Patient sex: M
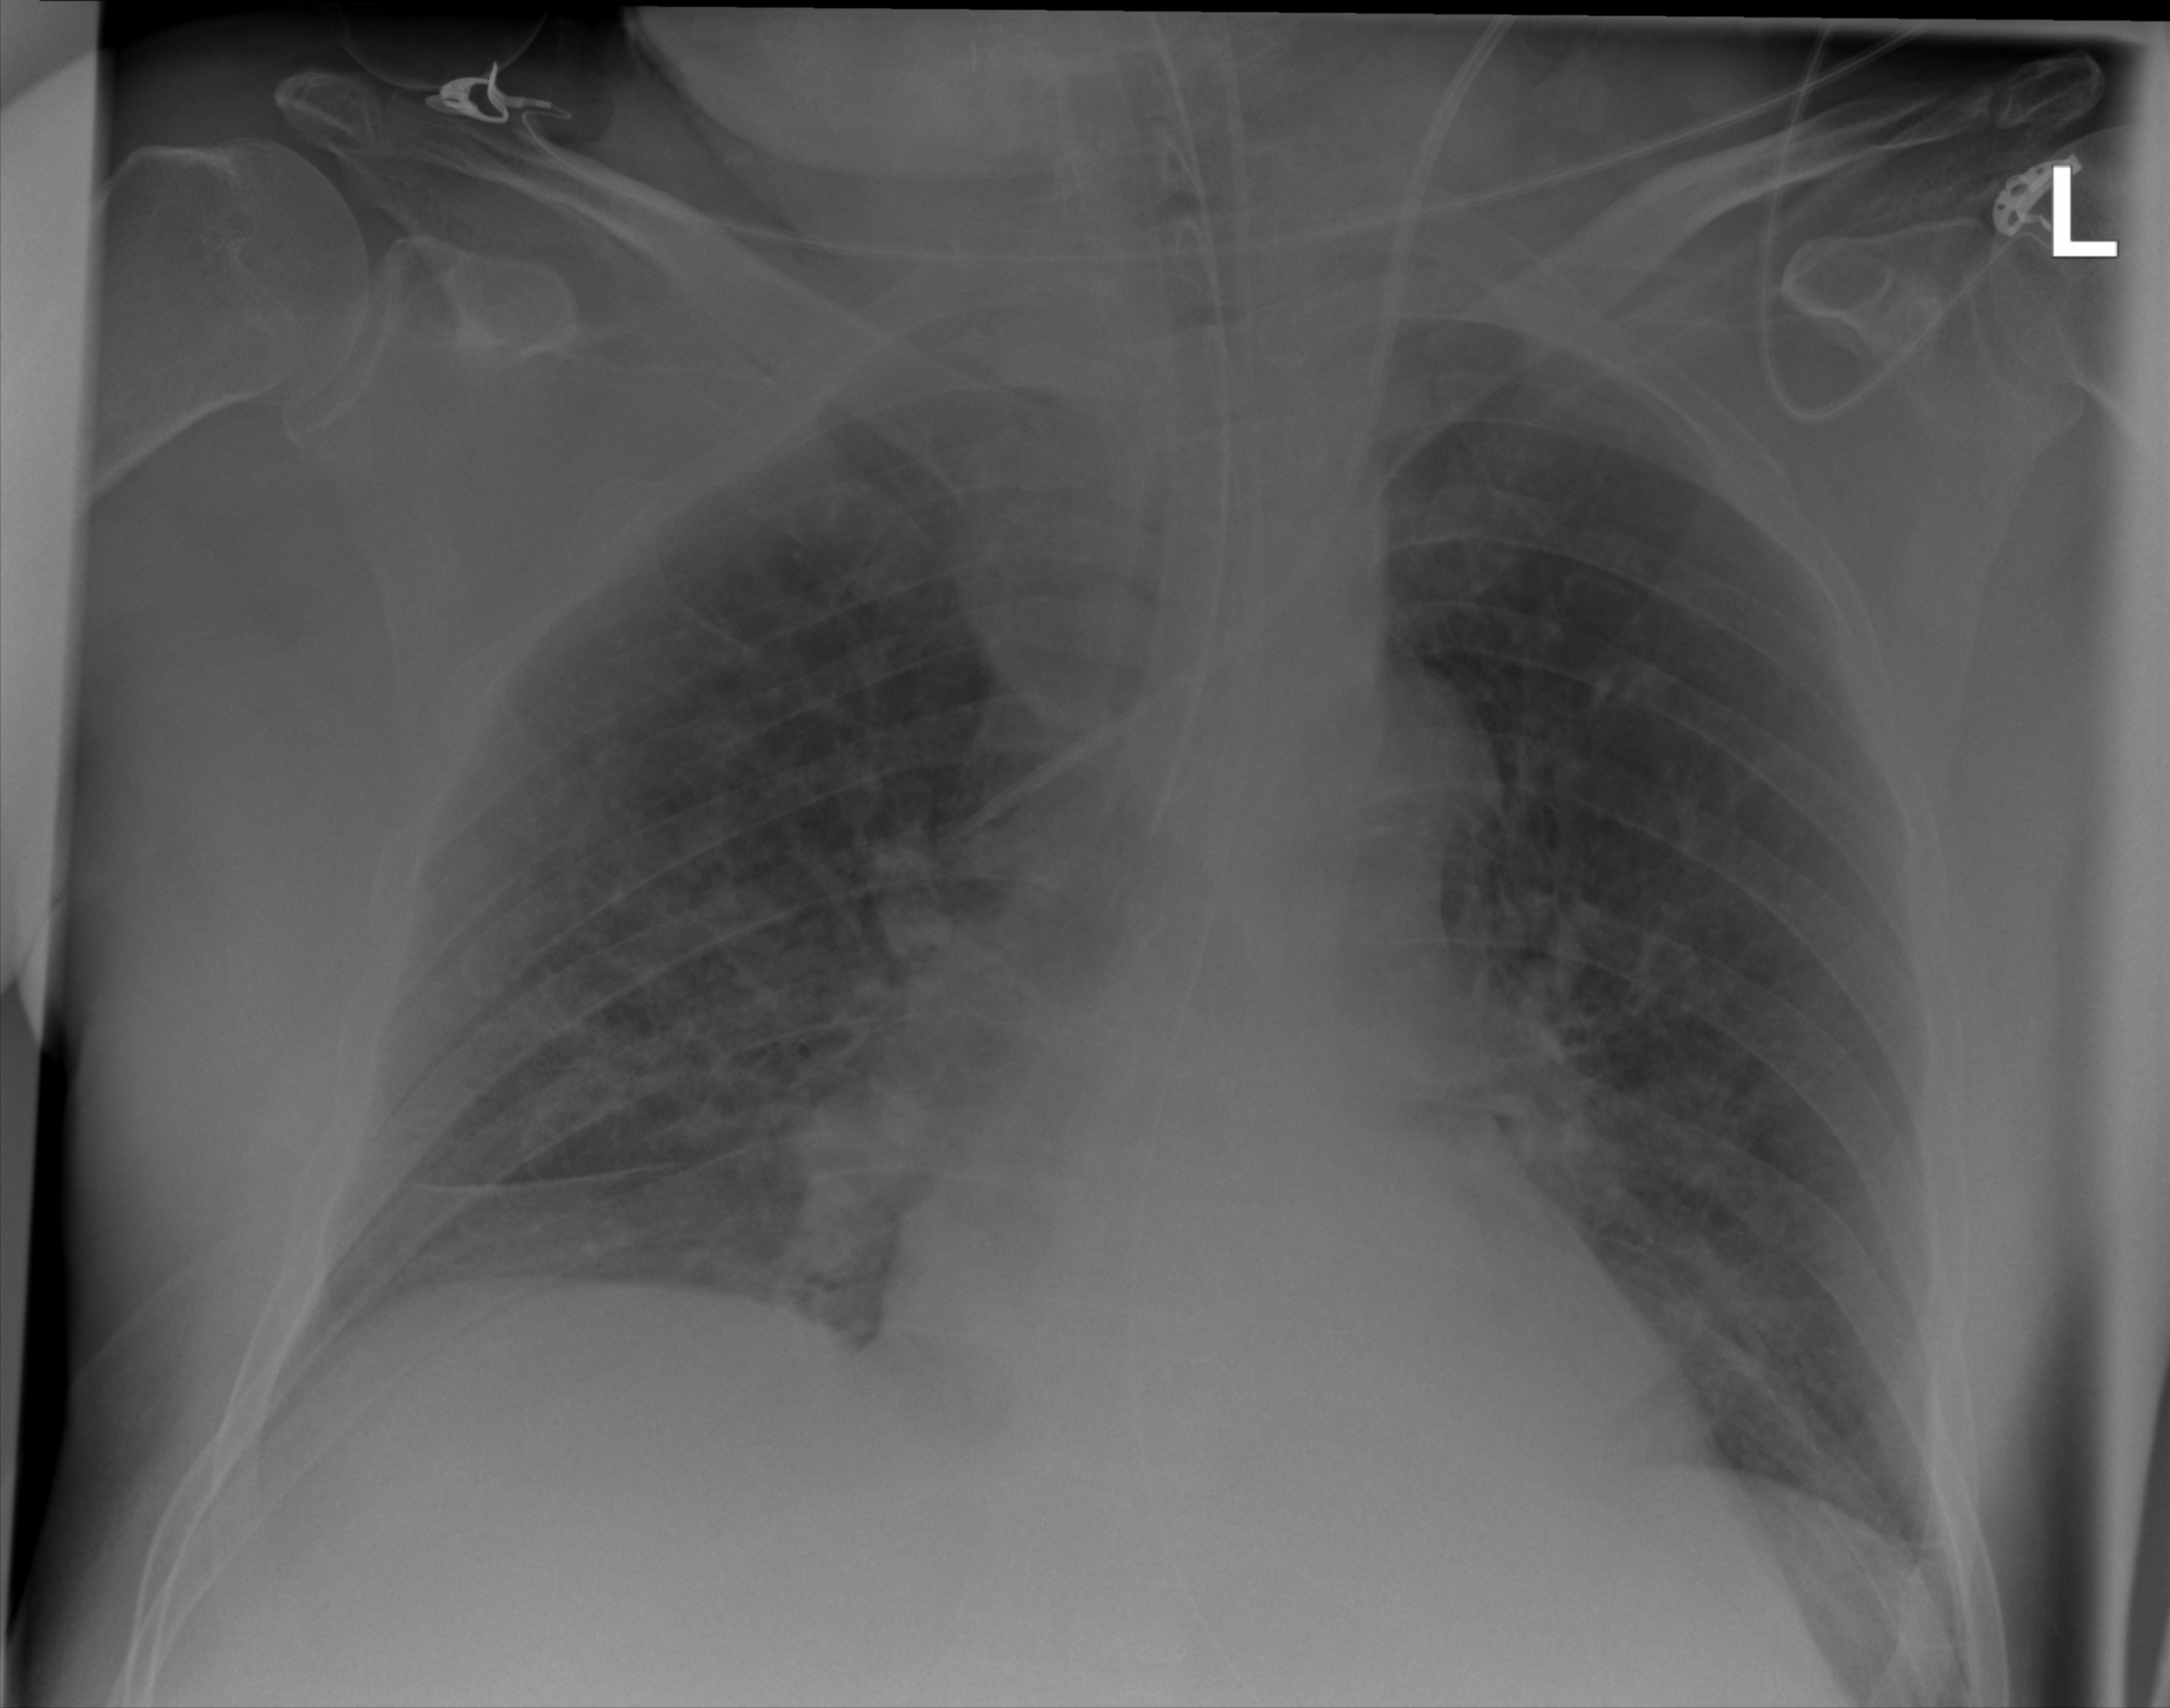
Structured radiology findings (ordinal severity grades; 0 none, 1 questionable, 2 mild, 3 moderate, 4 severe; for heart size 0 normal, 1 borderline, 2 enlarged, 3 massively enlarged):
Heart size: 1
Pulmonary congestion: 2
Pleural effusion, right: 0
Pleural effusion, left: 0
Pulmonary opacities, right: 2
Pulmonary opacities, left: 0
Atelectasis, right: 2
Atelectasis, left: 2